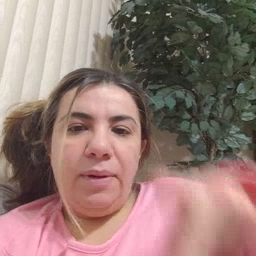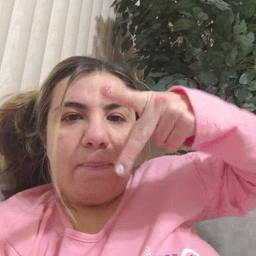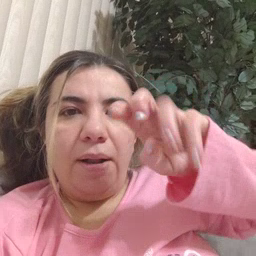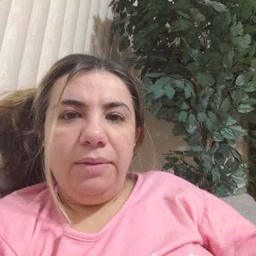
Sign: pen